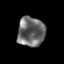
Tissue: prostate
Cell type: T cells
Senescence score: 0.3616
Nuclear area (px): 788
Mean DAPI intensity: 107.442